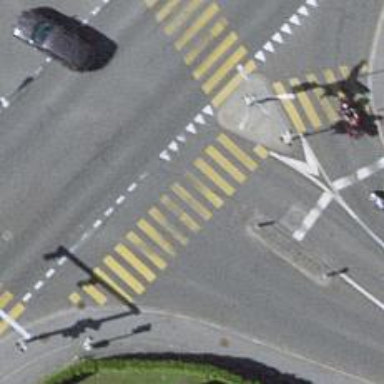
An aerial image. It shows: Crossing with traffic signals.